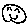
Label: smiley face